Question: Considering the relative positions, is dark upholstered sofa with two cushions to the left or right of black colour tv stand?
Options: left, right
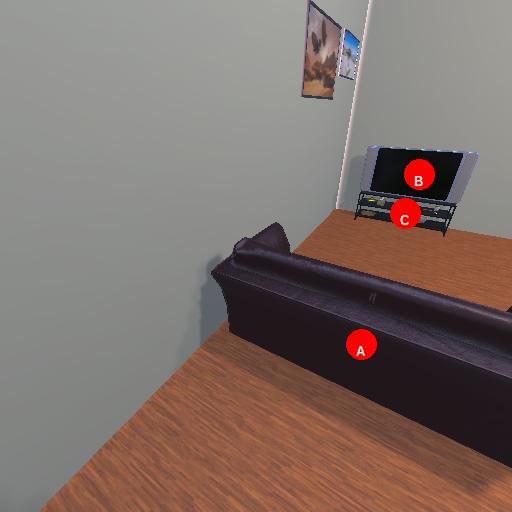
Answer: left